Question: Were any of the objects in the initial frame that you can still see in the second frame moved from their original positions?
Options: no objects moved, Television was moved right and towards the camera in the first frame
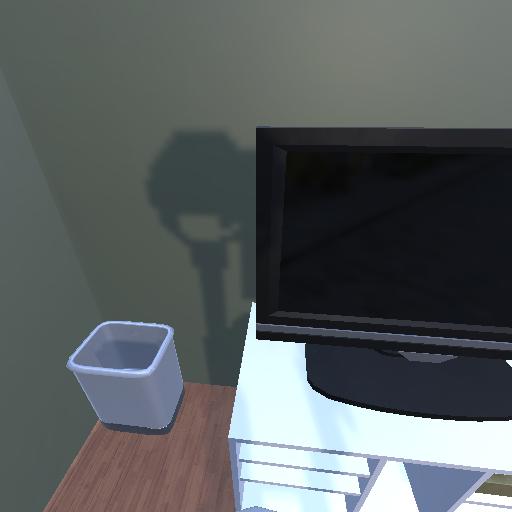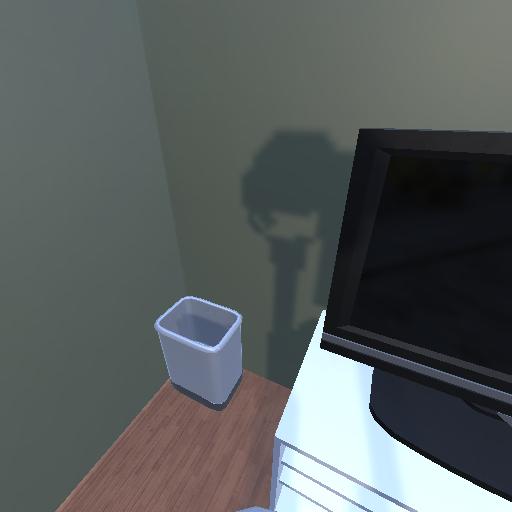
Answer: no objects moved